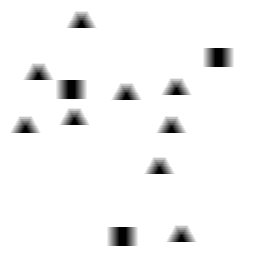
Squares: 3
Triangles: 9
Stars: 0
Total shapes: 12